Interaction volume radius: 5 \u00c5
Interaction volume height: 25 \u00c5
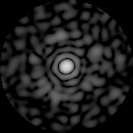
Disorder parameter: 0.824